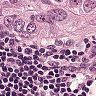
Metastatic tissue present: yes